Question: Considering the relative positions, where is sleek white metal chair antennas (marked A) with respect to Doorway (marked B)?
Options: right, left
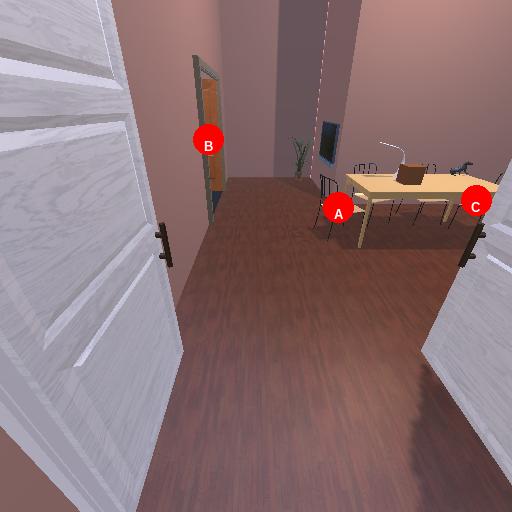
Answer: right